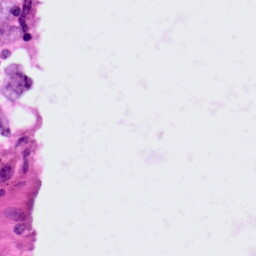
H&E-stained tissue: Lung